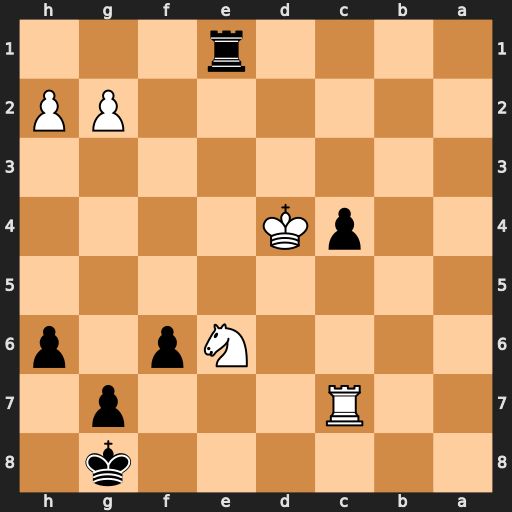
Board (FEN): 6k1/2R3p1/4Np1p/8/2pK4/8/6PP/4r3
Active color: b
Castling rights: -
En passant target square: -
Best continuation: Rxe6 Rxc4 Re2